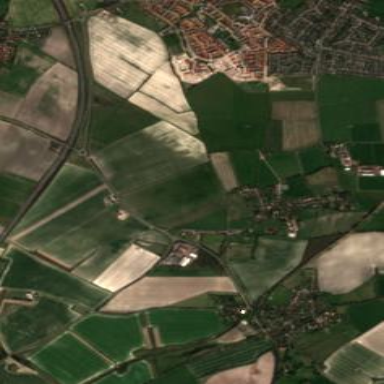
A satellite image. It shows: Farmland with rape crop.